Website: macys
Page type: stored-credit-cards
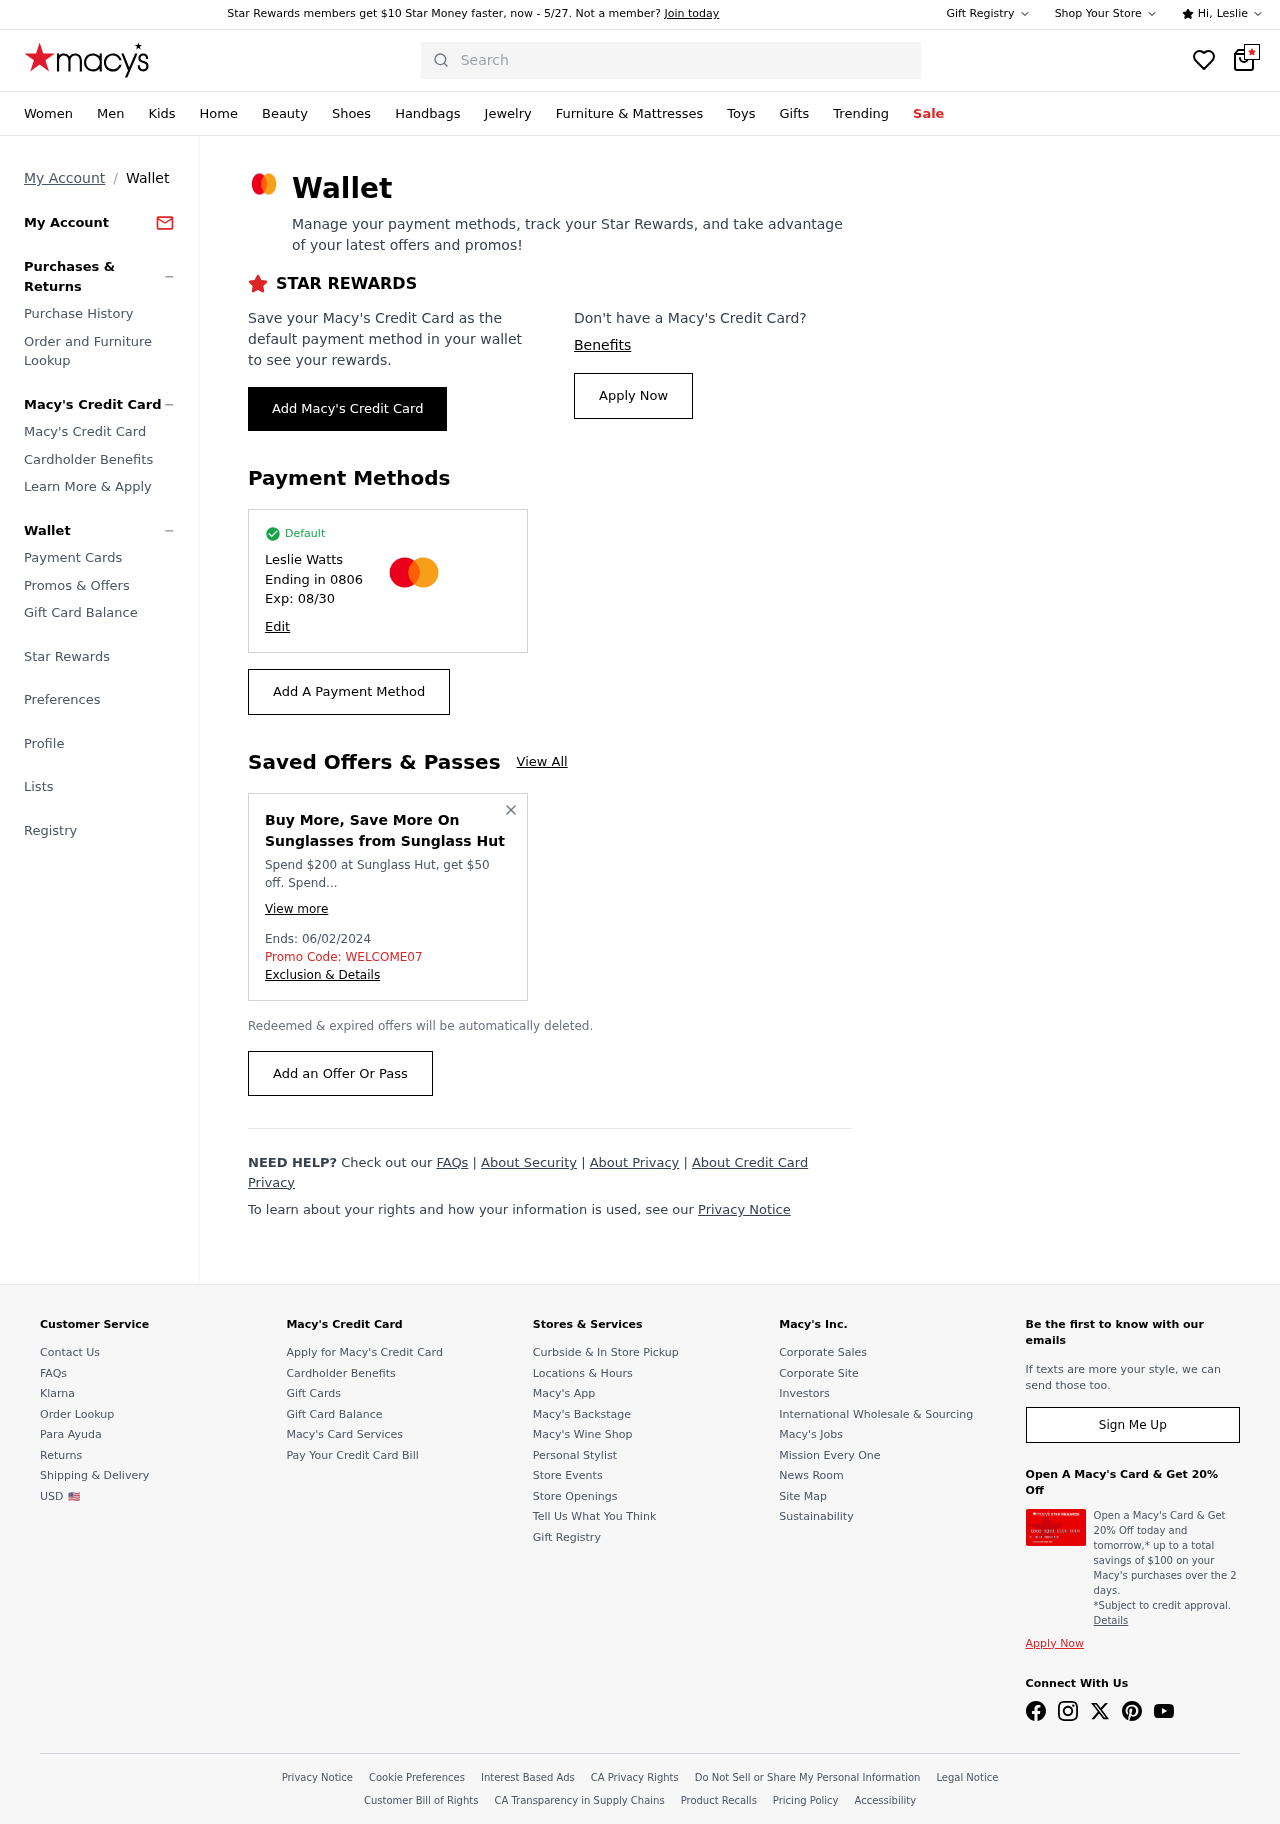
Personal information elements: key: PII_CARD_EXPIRY
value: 08/30
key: PII_CARD_LAST4
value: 0806
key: PII_FIRSTNAME
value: Leslie
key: PII_FULLNAME
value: Leslie Watts
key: PII_PROMO_CODE
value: WELCOME07
Search elements: key: HEADER_SEARCH
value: Search